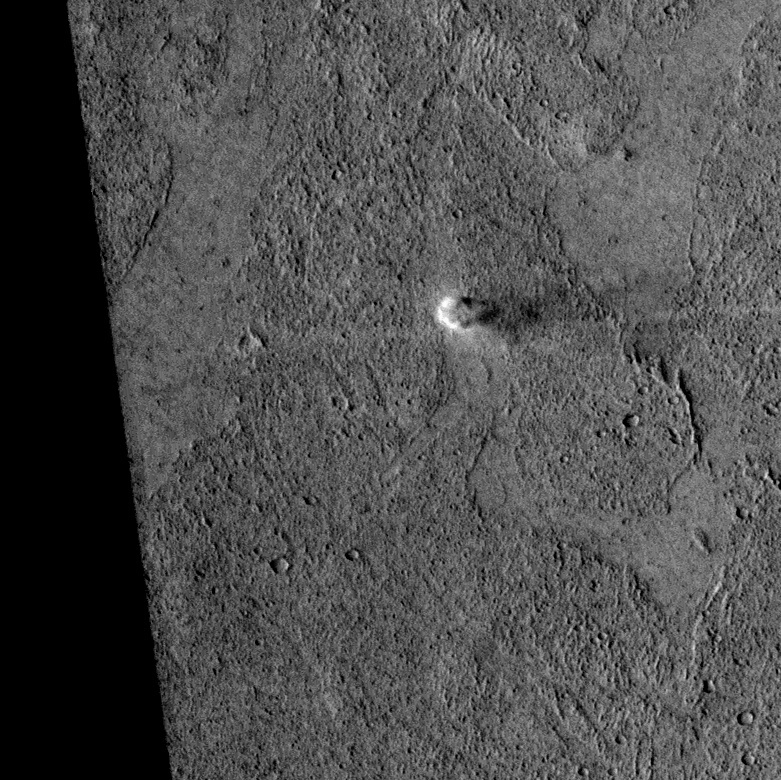
Label: dustdevil